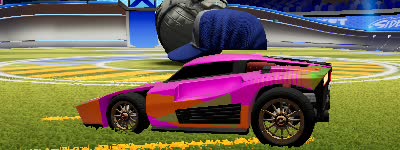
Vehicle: breakout